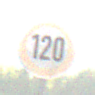
Verkehrszeichen: Geschwindigkeit120
Umgebung: Outdoor, Nature
Tageszeit: MorningAfternoon
Wetter: PartlyCloudy
Licht: Natural
Jahreszeit: NotSpecified
Kontrast: HighContrast